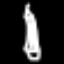
Label: pencil